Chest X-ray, PA view. Patient: 57 years old, sex M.
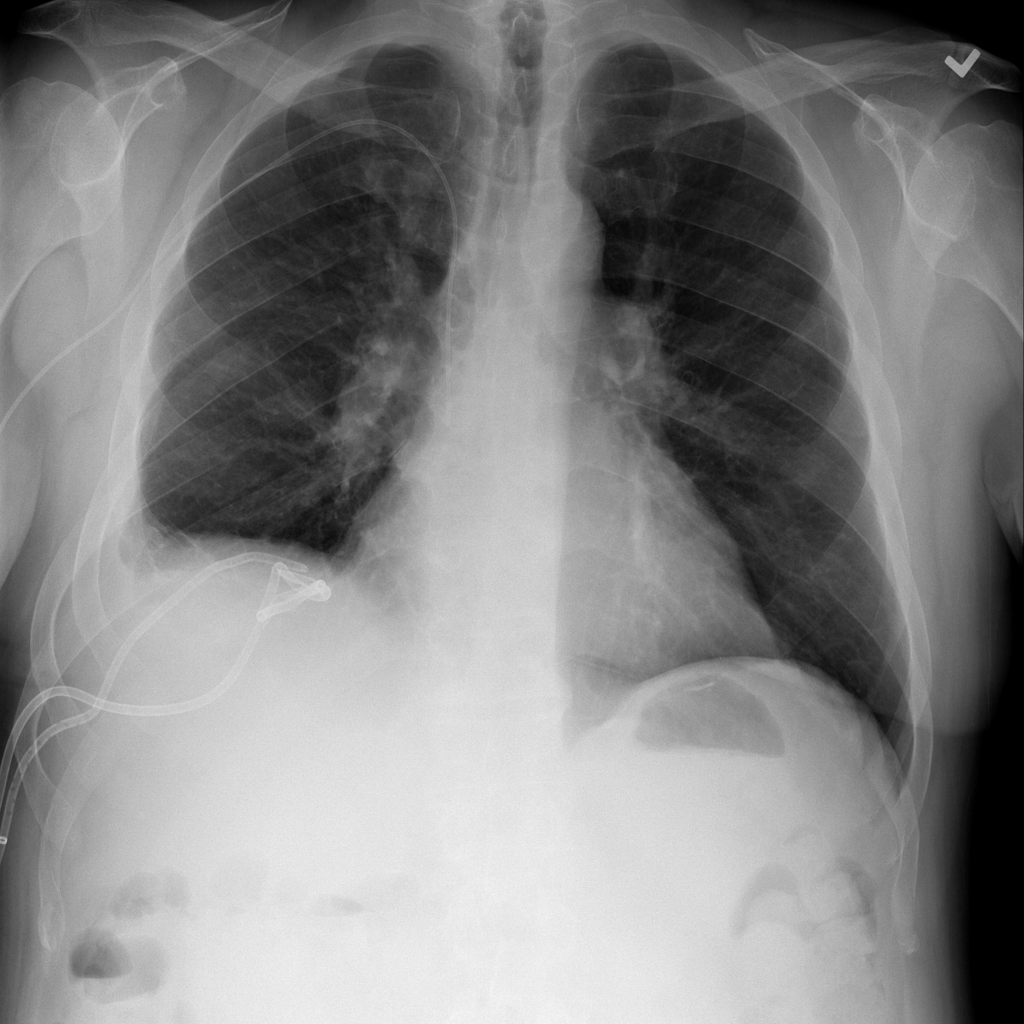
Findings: No Finding